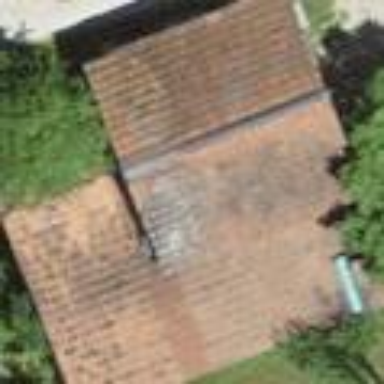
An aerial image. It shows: Barn.